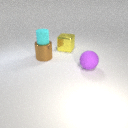
large yellow metal cube behind large purple rubber sphere